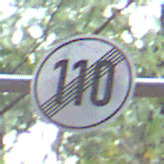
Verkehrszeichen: EndeGeschwindigkeit110
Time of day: SunriseSunset
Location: Outdoor (Nature)
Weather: NotSpecified
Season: Autumn
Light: Natural